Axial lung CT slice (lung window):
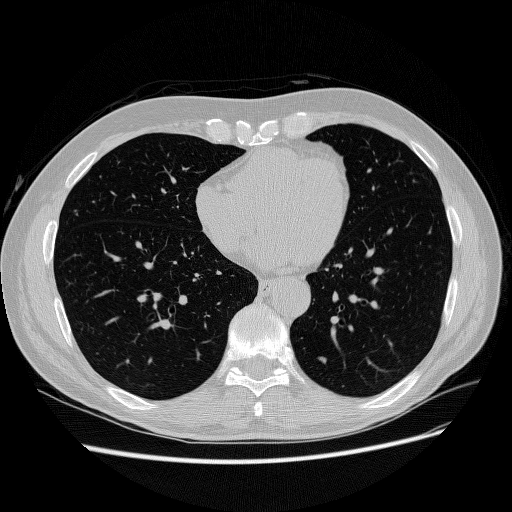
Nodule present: yes
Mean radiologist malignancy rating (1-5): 2.5